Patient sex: M
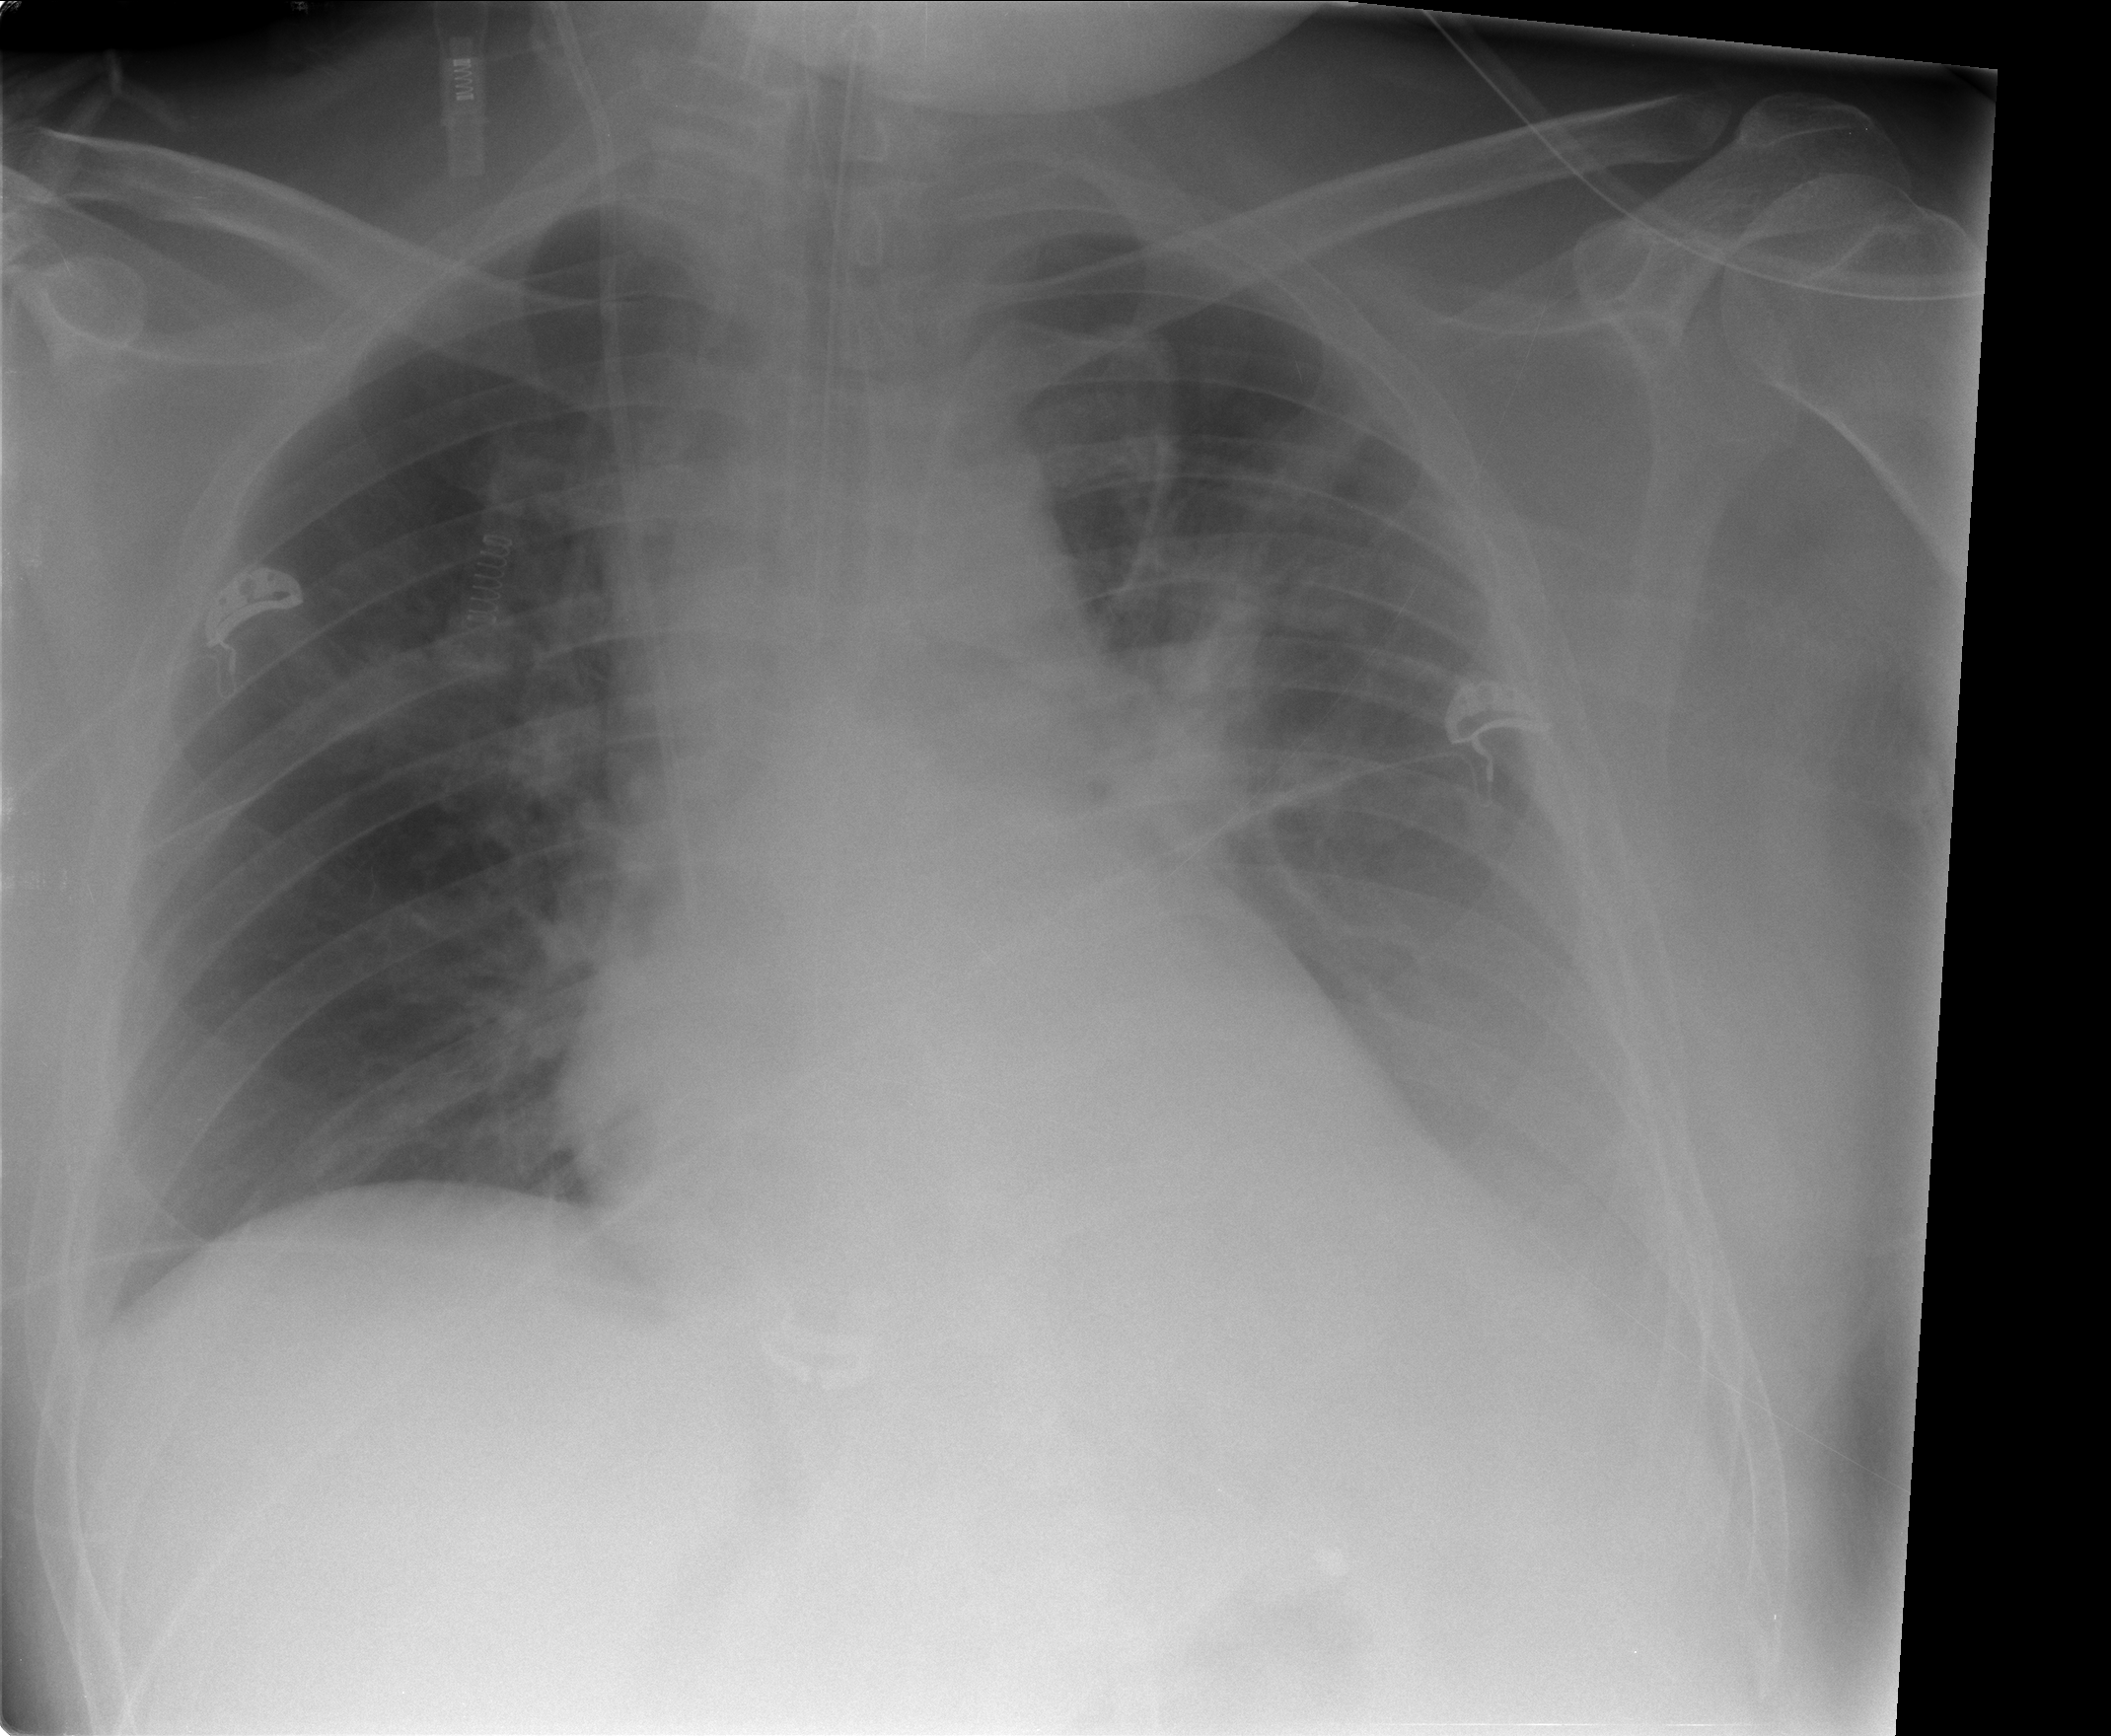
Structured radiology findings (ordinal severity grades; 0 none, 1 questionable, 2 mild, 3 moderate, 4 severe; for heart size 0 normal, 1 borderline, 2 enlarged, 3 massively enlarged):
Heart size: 0
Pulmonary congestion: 0
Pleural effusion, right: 0
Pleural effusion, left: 2
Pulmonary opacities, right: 0
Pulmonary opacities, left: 0
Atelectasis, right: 0
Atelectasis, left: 2